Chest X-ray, PA view. Patient: 47 years old, sex F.
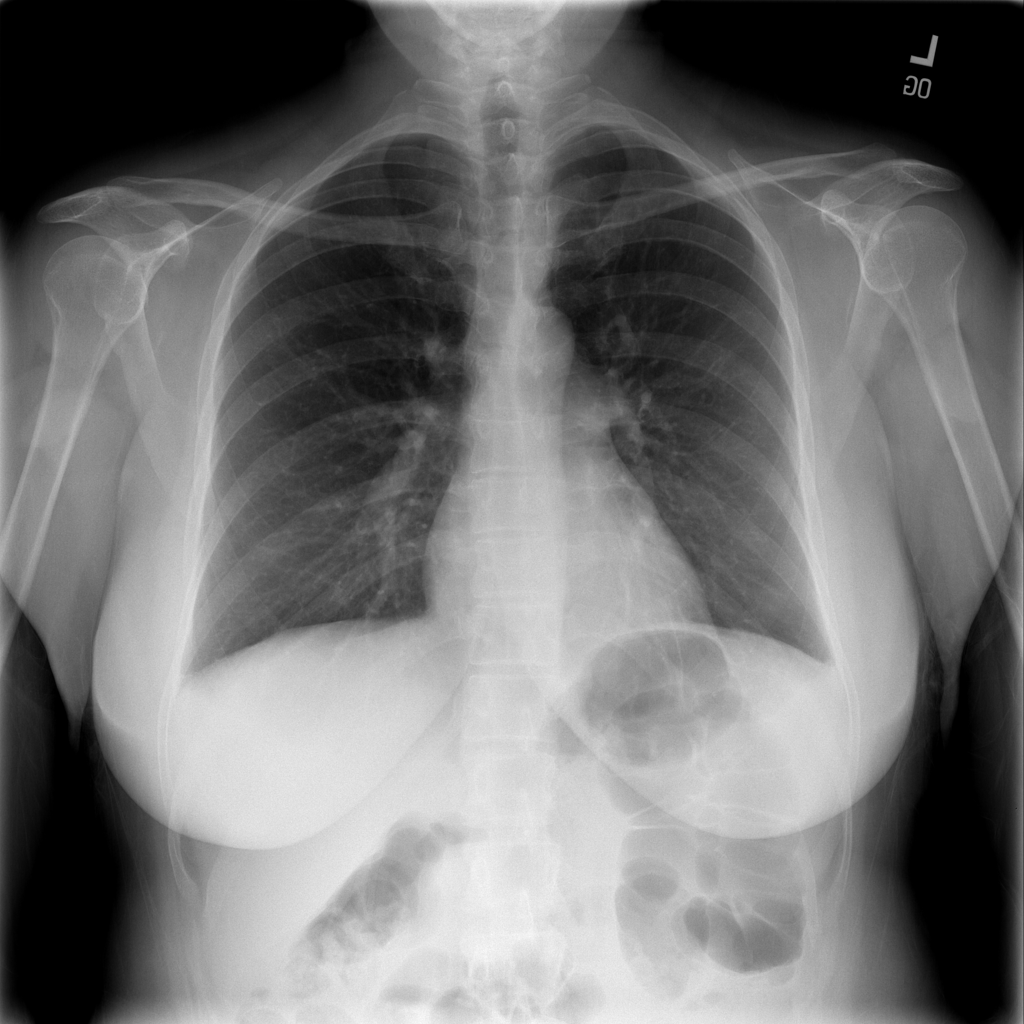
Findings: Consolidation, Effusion